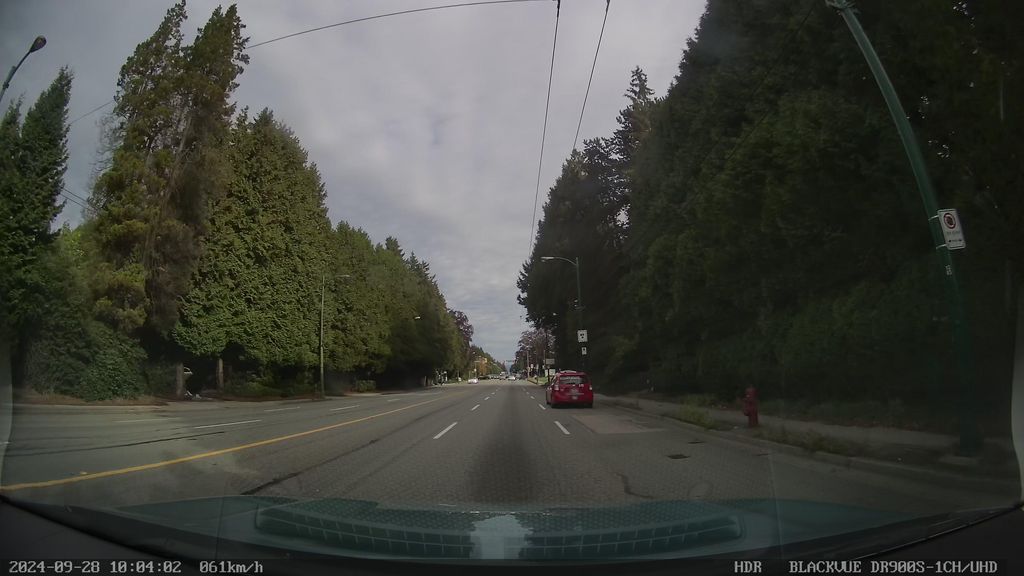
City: vancouver